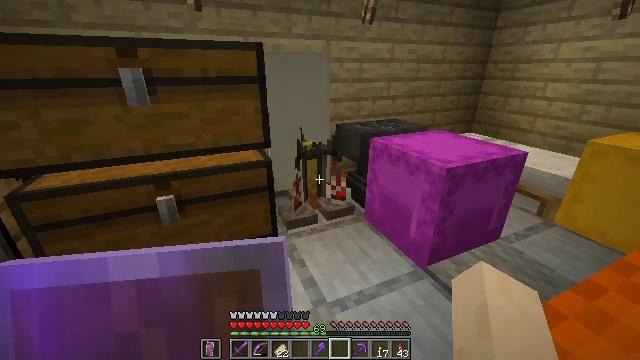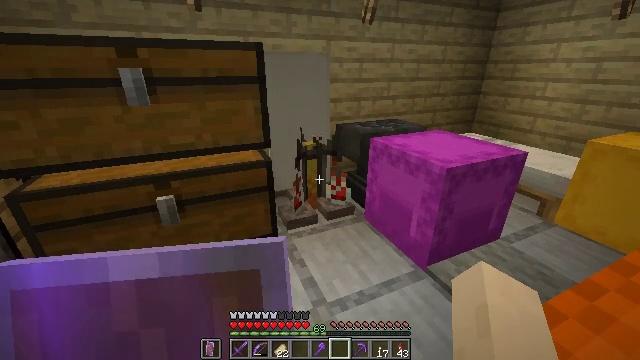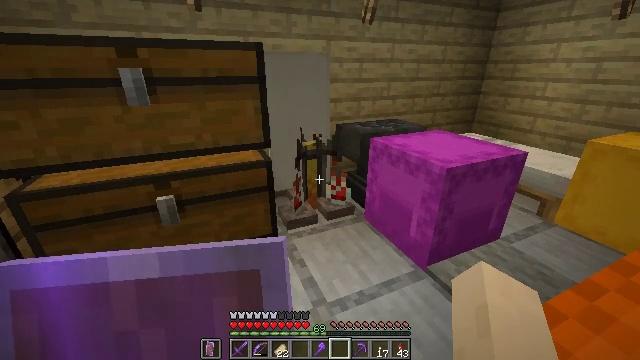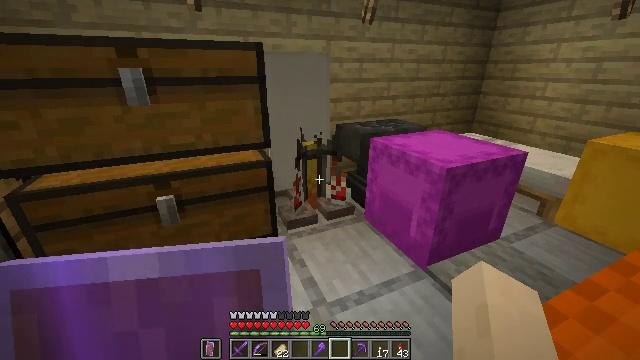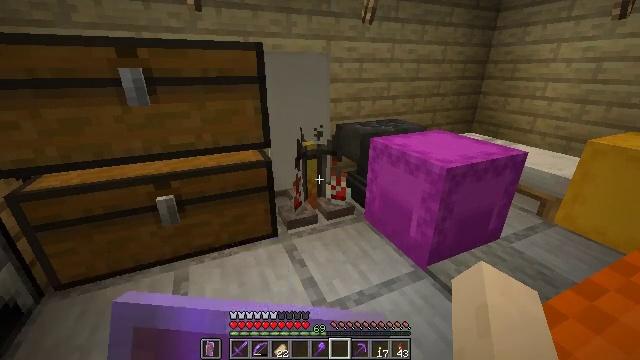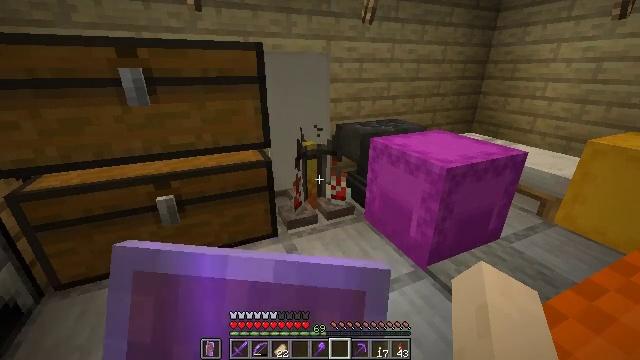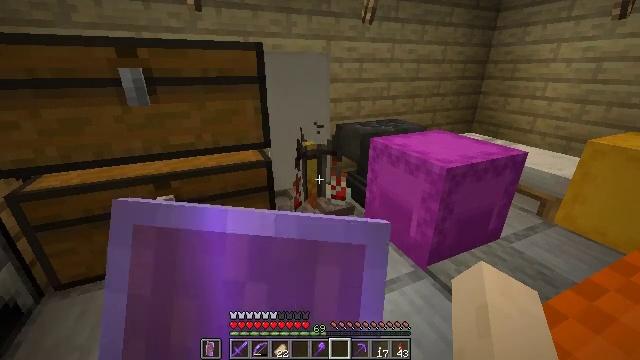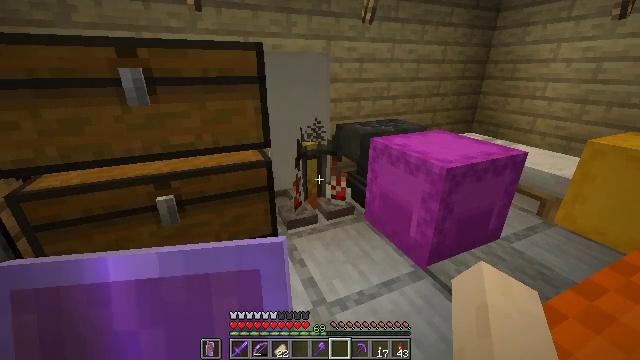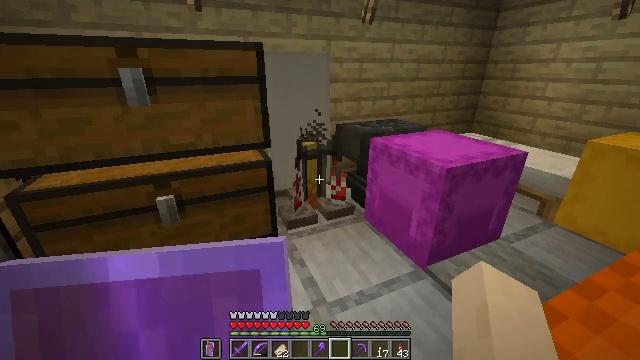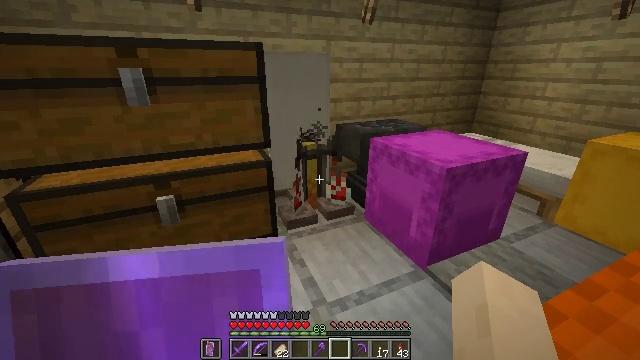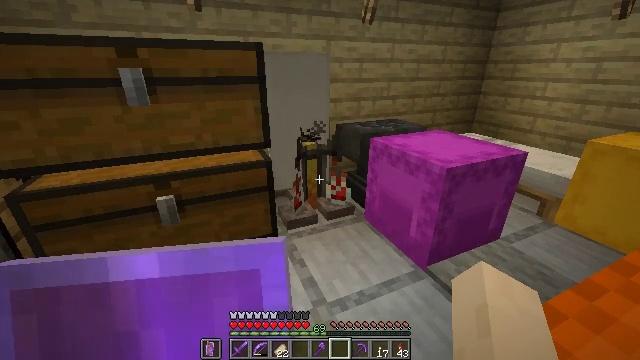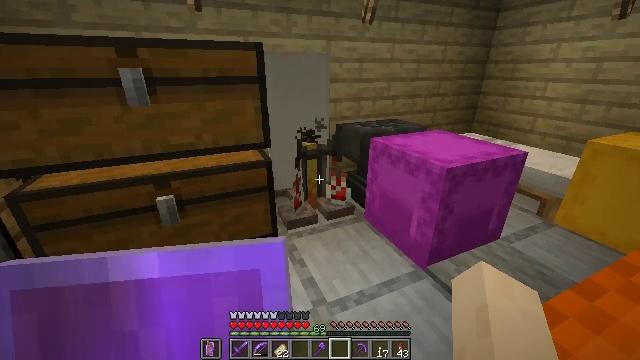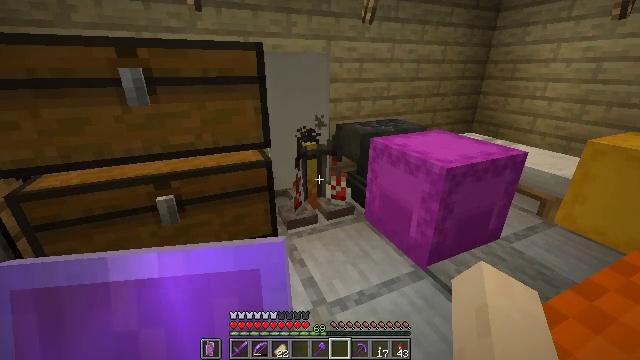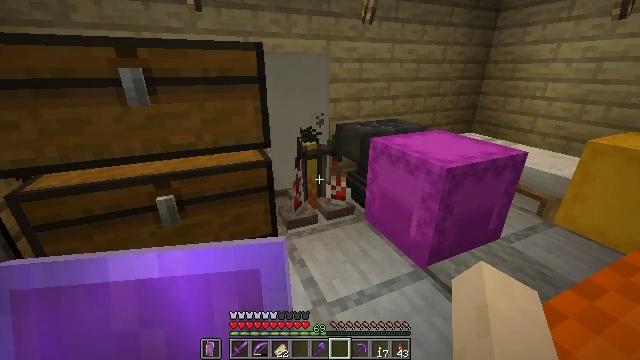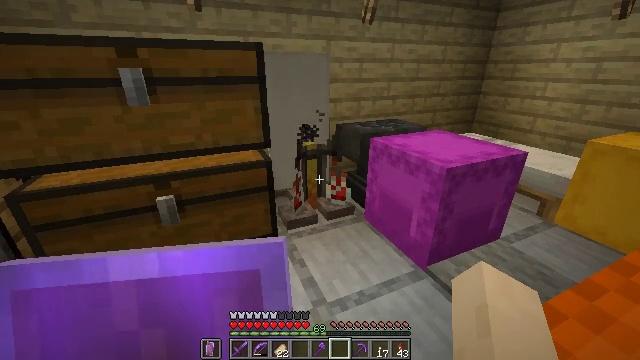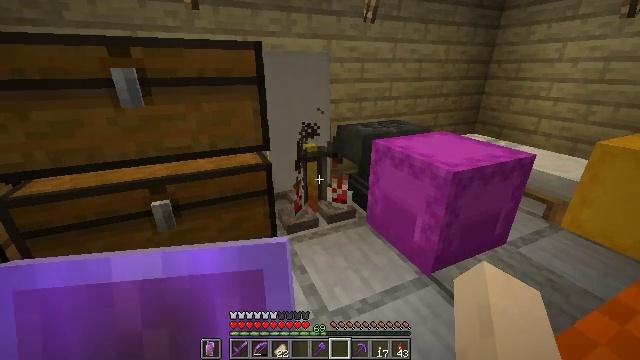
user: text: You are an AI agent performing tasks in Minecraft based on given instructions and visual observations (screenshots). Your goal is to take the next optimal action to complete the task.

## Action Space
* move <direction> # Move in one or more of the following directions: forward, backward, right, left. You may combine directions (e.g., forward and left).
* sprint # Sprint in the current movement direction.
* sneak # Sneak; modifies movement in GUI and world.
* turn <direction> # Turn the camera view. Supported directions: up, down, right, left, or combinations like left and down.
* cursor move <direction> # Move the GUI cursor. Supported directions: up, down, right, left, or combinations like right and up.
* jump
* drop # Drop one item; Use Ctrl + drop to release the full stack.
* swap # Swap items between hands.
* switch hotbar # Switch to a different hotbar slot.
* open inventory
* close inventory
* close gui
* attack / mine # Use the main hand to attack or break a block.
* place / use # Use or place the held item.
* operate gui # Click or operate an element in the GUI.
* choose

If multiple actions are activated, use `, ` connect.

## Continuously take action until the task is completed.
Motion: motion action
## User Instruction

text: Destroy the orange shulker box to move it.
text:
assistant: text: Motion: no_op
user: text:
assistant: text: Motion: no_op
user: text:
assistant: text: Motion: no_op
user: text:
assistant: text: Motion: use / place
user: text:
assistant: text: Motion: use / place
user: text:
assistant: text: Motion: use / place
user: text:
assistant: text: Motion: no_op
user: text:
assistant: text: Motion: no_op
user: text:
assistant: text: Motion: no_op
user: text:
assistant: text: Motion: no_op
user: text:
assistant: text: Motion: no_op
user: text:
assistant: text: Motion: no_op
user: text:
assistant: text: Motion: no_op
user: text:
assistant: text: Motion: no_op
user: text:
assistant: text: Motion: move forward
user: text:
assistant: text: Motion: move forward
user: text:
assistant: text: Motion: move forward
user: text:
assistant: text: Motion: move forward
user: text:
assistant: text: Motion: move forward
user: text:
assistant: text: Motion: move forward, use / place
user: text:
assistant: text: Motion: move forward, turn down, use / place
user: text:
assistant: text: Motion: move forward, use / place
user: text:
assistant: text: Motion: turn down, use / place
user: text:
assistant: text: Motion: turn down
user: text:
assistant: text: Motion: turn down
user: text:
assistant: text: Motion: turn down
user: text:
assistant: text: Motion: no_op
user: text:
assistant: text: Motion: no_op
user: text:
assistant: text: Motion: no_op
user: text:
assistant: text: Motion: no_op